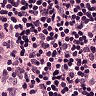
Metastatic tissue present: no